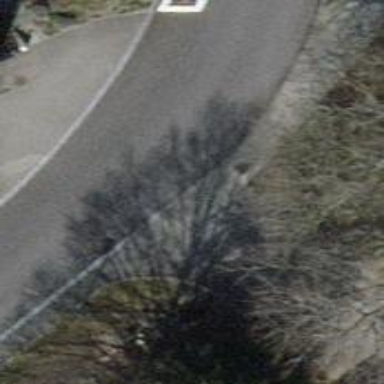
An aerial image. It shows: Asphalt footway.